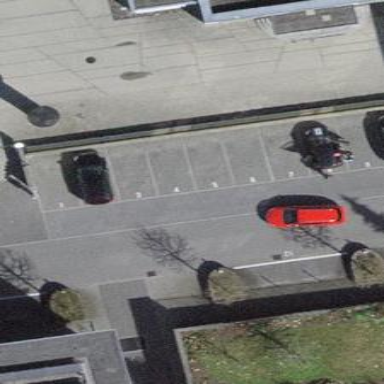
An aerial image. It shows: Street side parking area.